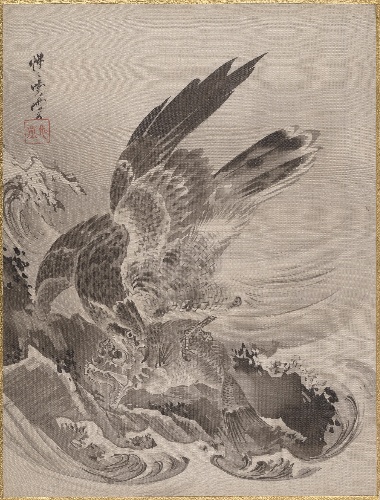
Artist: Kawanabe Kyōsai 河鍋暁斎
Artist bio: Japanese, 1831–1889
Date: ca. 1887
Object type: Album leaf
Classification: Paintings
Medium: Album leaf; ink and color on silk
Culture: Japan
Period: Meiji period (1868–1912)
Dimensions: 14 1/4 x 10 3/4 in. (36.2 x 27.3 cm)
Department: Asian Art
Credit line: Charles Stewart Smith Collection, Gift of Mrs. Charles Stewart Smith, Charles Stewart Smith Jr., and Howard Caswell Smith, in memory of Charles Stewart Smith, 1914
Accession year: 1914
Repository: Metropolitan Museum of Art, New York, NY
Tags: Eagles|Fish